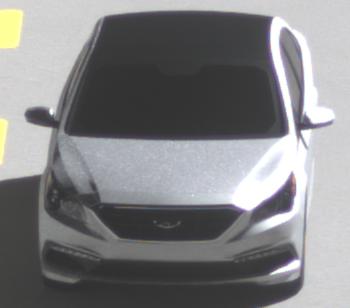
Make: Hyundai
Model: Sonata
Detailed model: Gen. 7
Model produced from: 2015
Model produced until: 2017
Doors: 4
Color: white
Road condition: dry road
Daytime: morning or afternoon
Contrast: high contrast